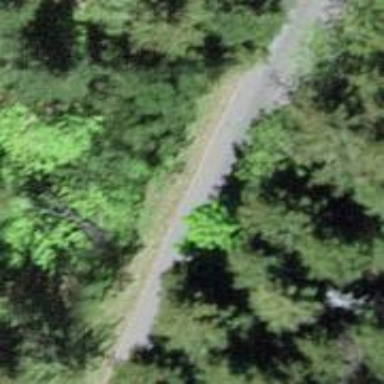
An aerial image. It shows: Well-maintained asphalt track for hiking in the backcountry.